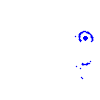
Particle: pion